Aerial crown-view tile of a tropical tree (Barro Colorado Island, Panama), acquired 20250414:
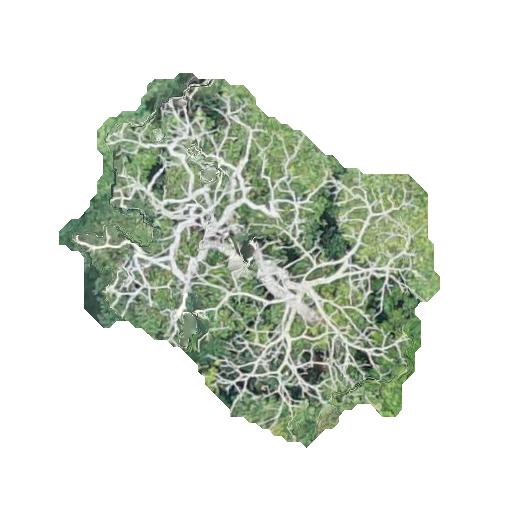
Species: Ceiba pentandra
GBIF accepted scientific name: Ceiba pentandra
Crown area: 130.886 m²